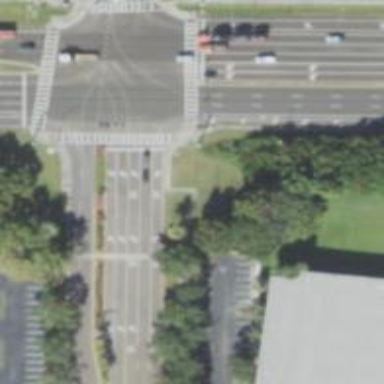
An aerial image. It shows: Marked crossing on the road.